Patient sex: M
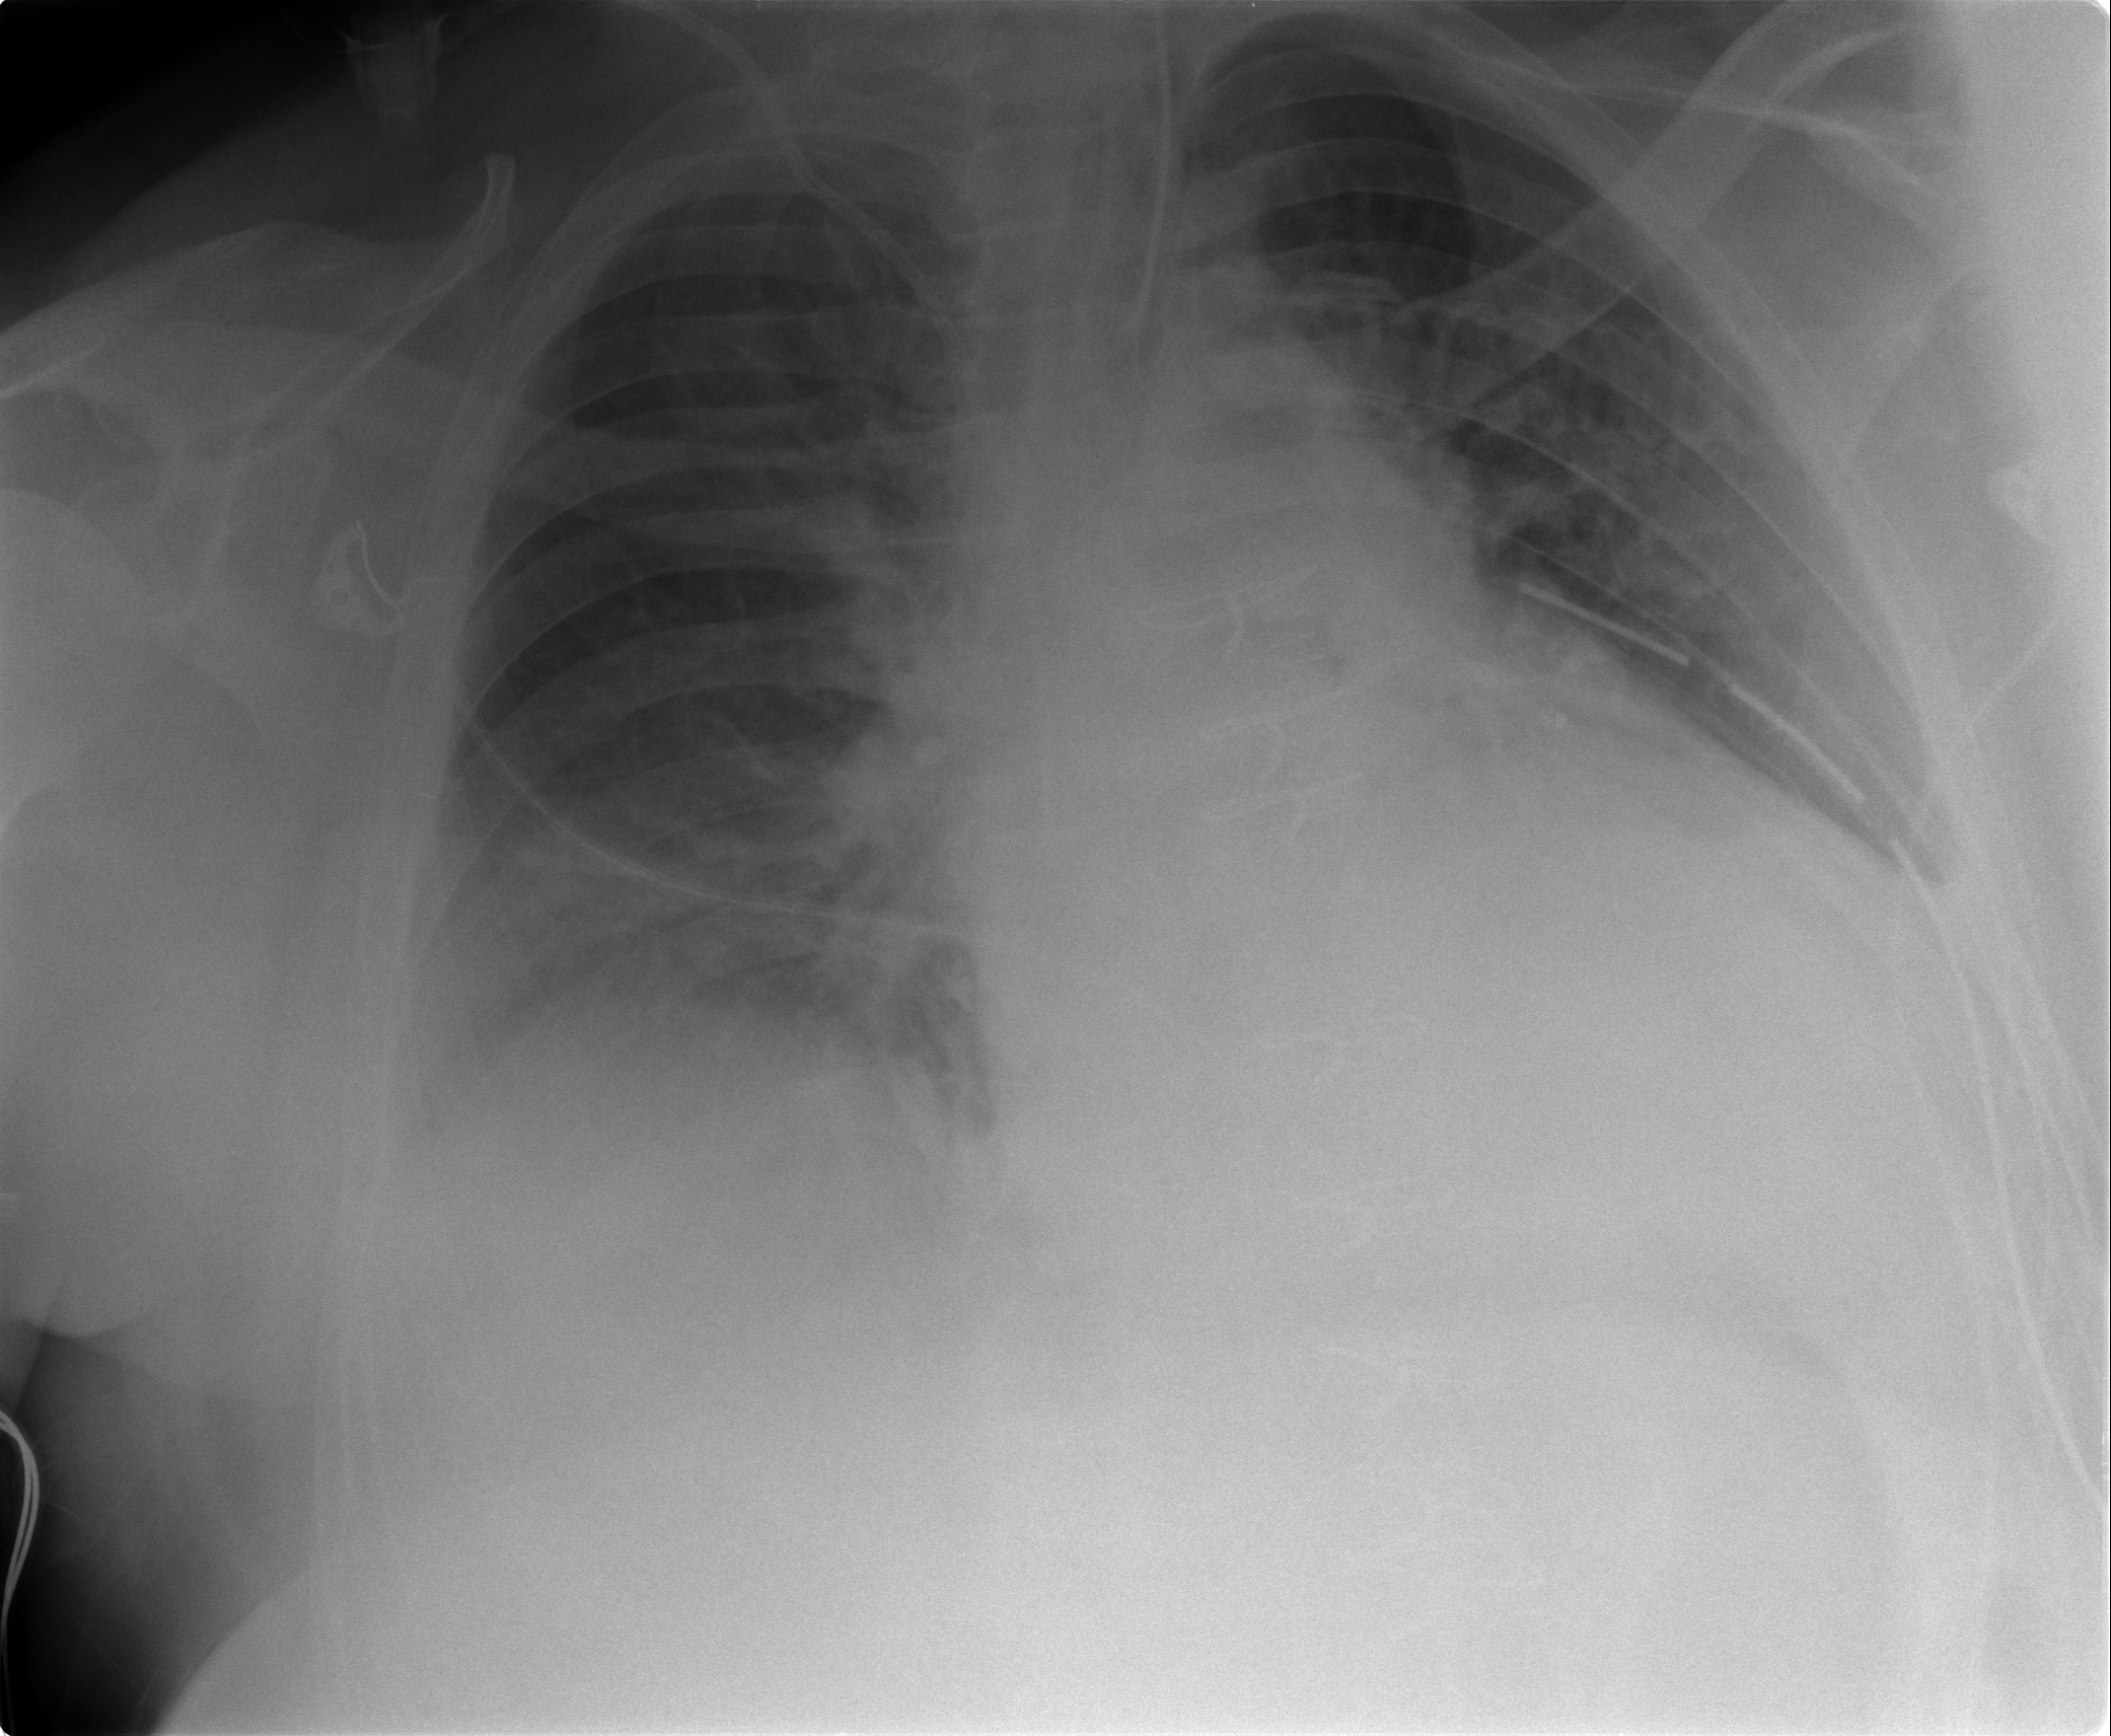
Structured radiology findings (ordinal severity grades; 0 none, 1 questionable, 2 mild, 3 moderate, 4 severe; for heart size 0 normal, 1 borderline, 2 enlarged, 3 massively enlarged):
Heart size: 3
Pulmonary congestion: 2
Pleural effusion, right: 2
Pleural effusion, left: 2
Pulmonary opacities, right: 2
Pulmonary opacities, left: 2
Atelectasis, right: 2
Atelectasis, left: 3